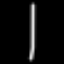
Label: line